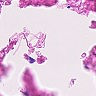
Metastatic tissue present: no